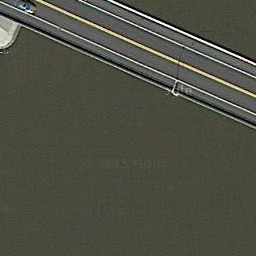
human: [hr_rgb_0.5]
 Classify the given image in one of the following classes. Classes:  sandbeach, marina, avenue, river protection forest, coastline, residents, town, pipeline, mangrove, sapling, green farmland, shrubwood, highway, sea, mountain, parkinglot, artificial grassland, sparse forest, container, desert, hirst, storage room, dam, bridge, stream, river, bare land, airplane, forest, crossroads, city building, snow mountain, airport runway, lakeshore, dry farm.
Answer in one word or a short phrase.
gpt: bridge